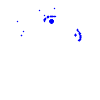
Particle: electron